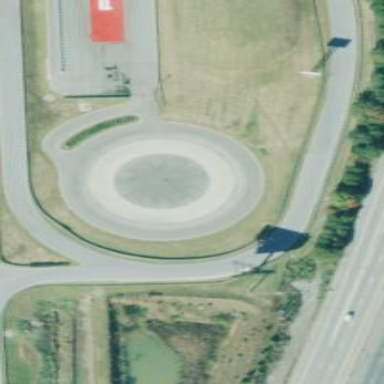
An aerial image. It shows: Raceway for motor sports.